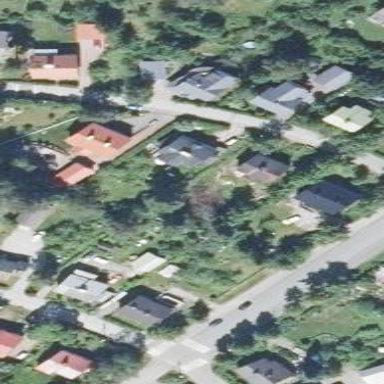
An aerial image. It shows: Residential area.